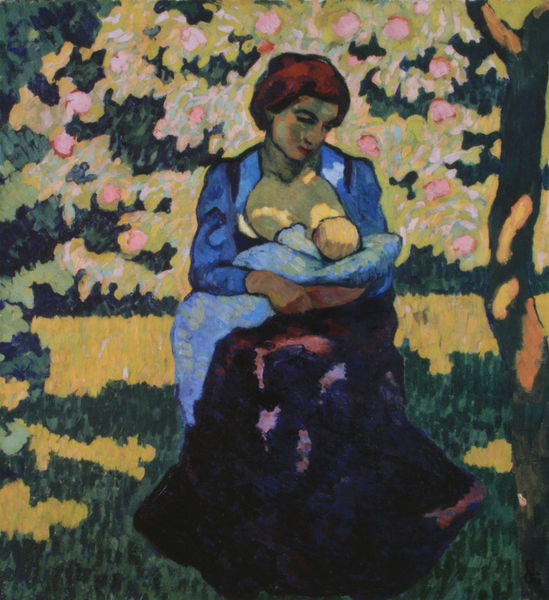
Titel: Die Mutter
Künstler: Giovanni Giacometti
Institution: Sammlung Christoph Blocher
Schlagwörter: baum, blau, blätter, gemälde, schatten, gelb, grün, impressionismus, landschaft, sitzen, blumen, brust, busen, frau, frisur, kleid, licht, schwarz, blüten, gras, obst, rot, wiese, expressionismus, rock, kleidung, baumstamm, feld, natur, sonne, sitzend, kind, mutter, rosa, wald, früchte, garten, brüste, sommer, ruhe, warm, farbe, baby, van gogh, stille, still, frühling, gauguin, amme, geld, stillen, draußen, schoss, gaugin, säugling, geborgenheit, säugen, kirschblüten, kümmern, büshce, stillt, stillende mutter, soonne, sitzenn, gaugen